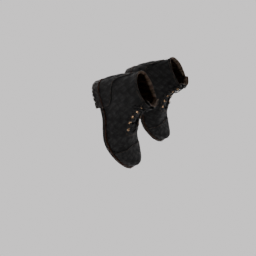
Label: people